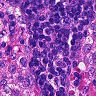
Metastatic tissue present: no